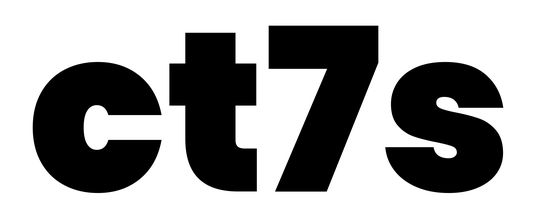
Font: Poppins-Black